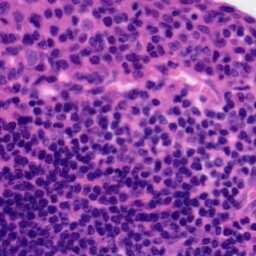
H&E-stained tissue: Tonsil